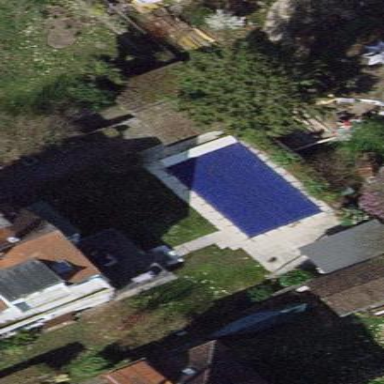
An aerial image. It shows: Outdoor swimming pool on leisure land.